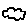
Label: cloud